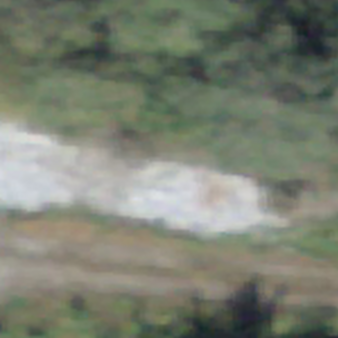
Label: other